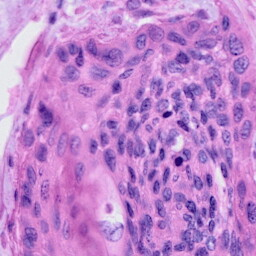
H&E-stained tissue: Cervix